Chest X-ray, PA view. Patient: 60 years old, sex M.
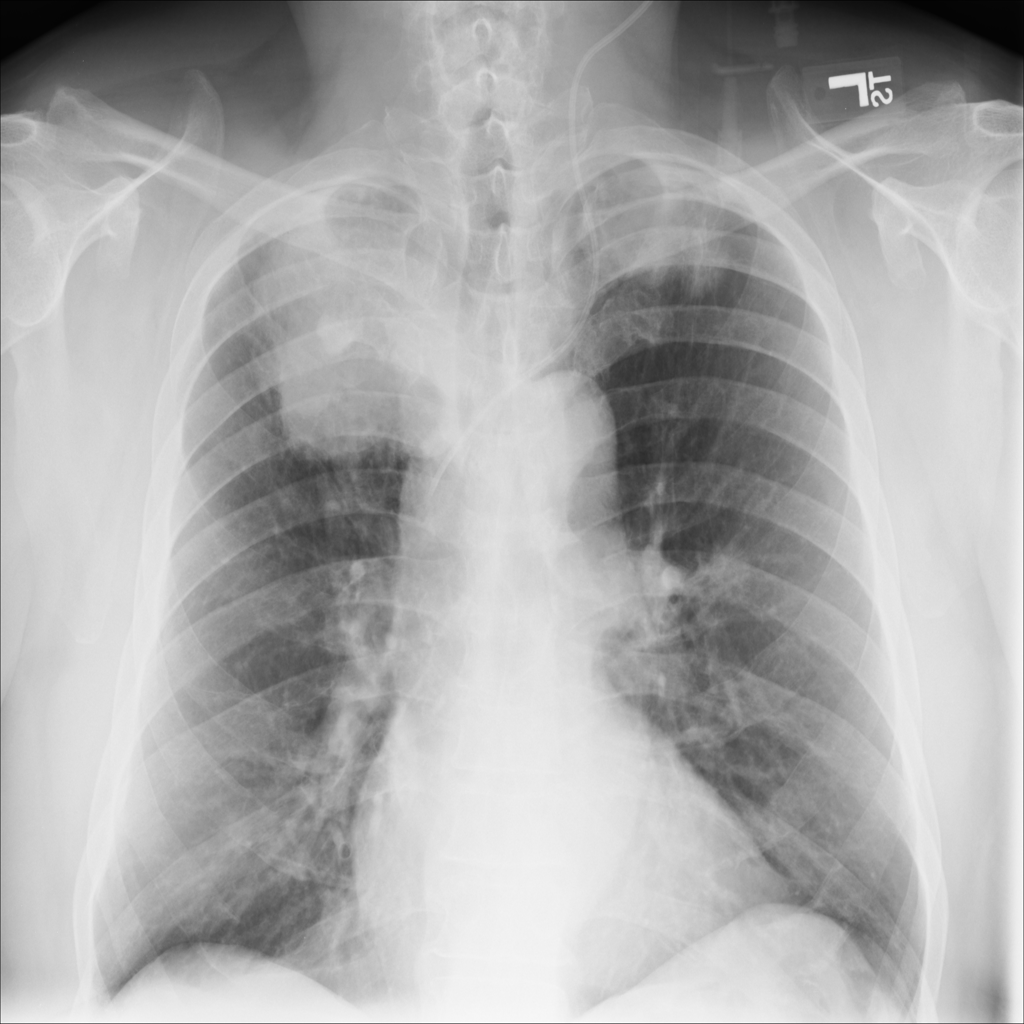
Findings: No Finding